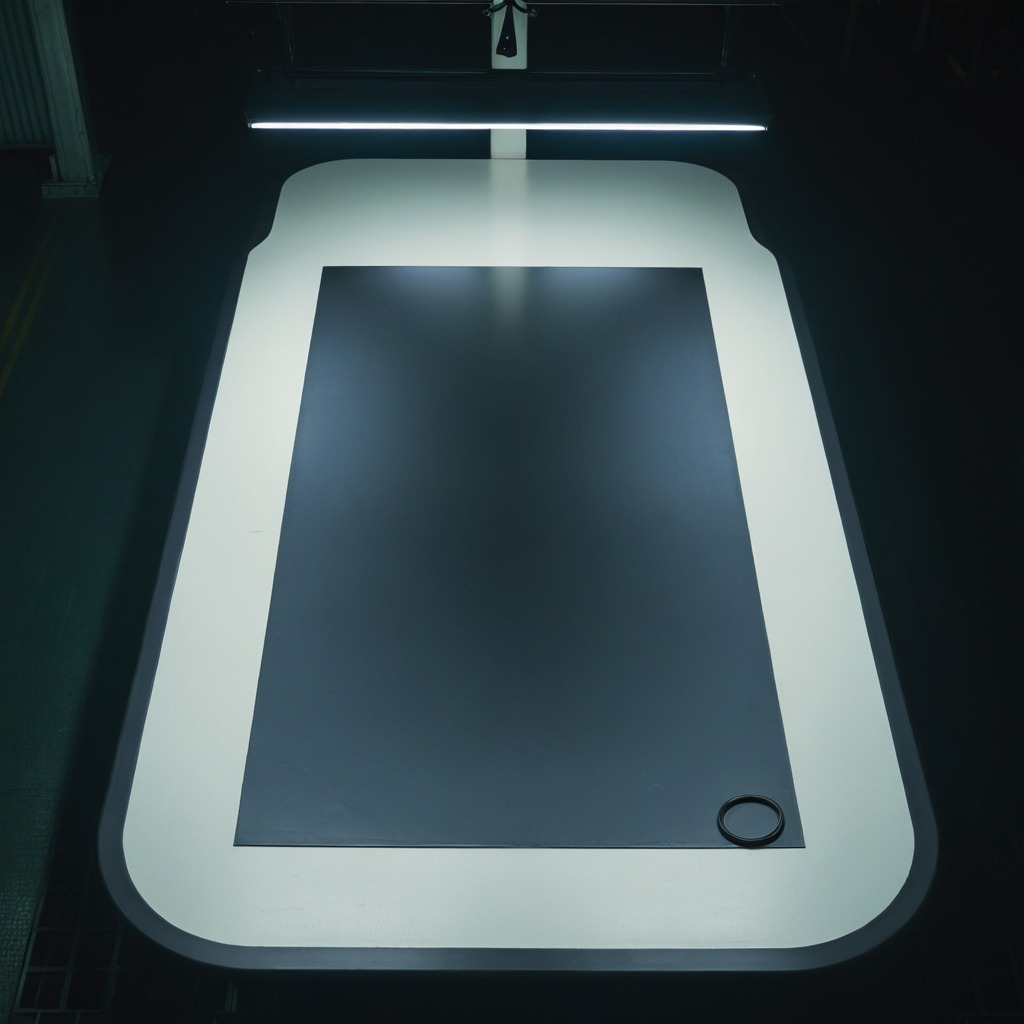
A rubber O-ring is lying on the clean empty table in a railway signal maintenance room.